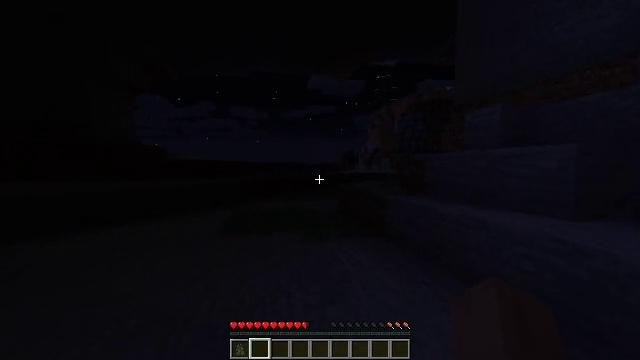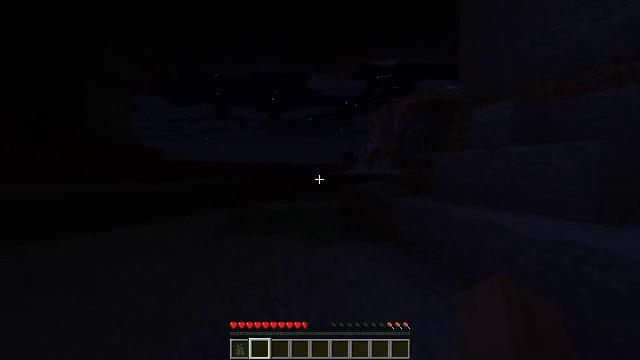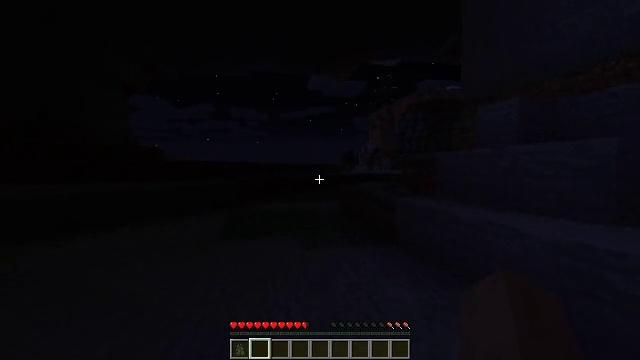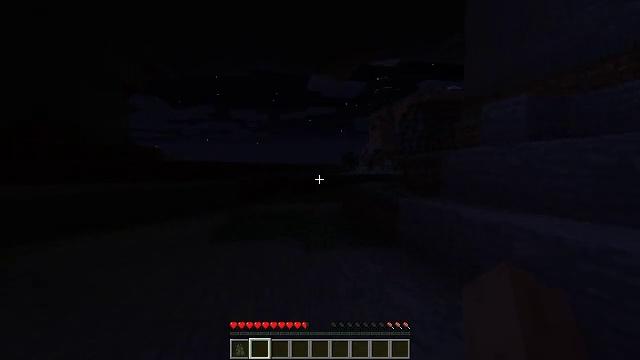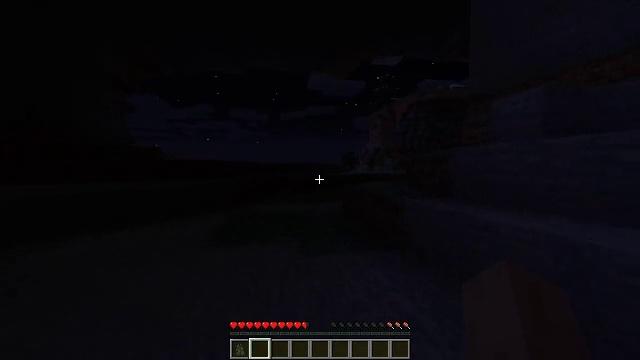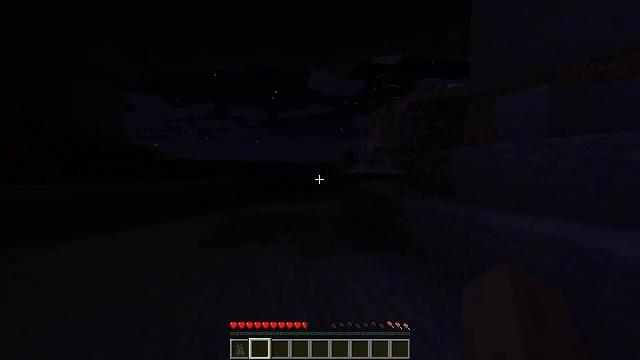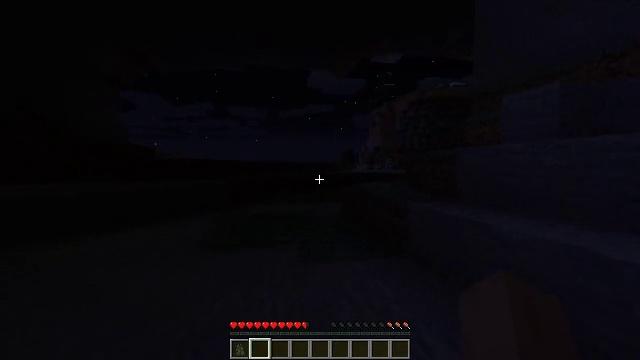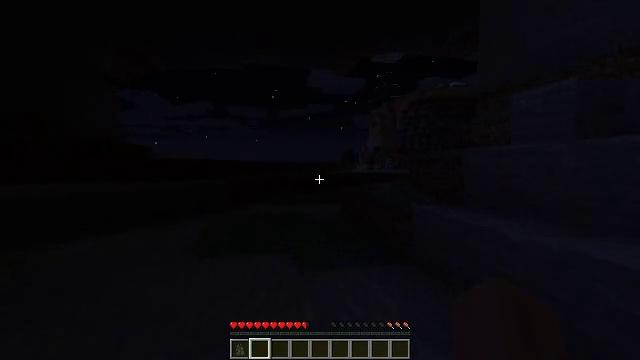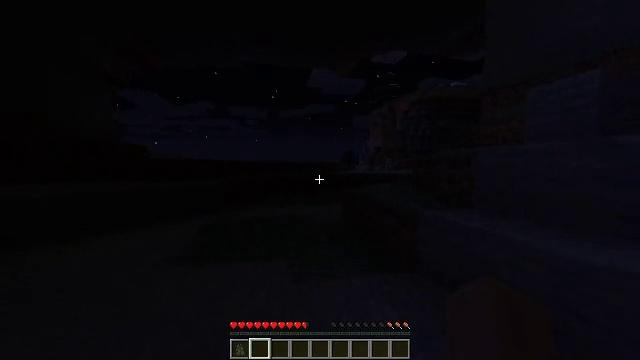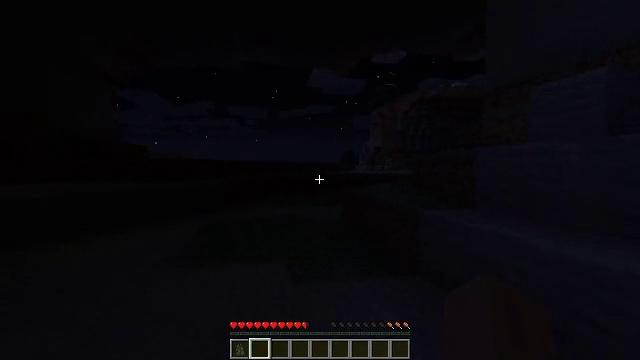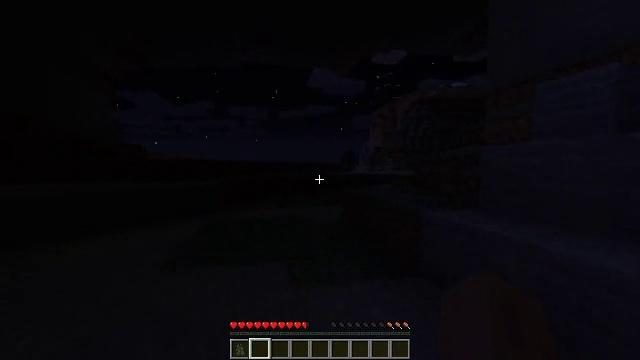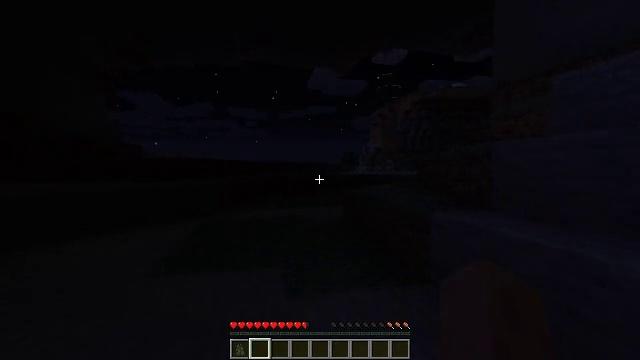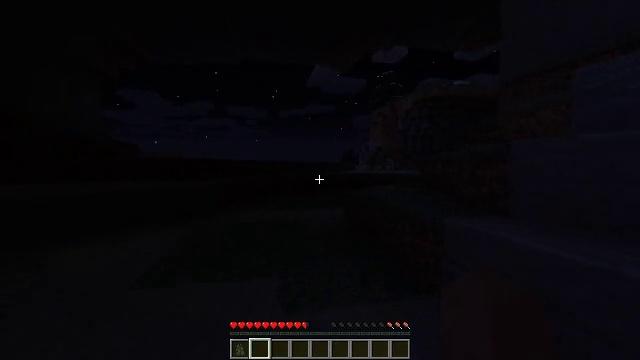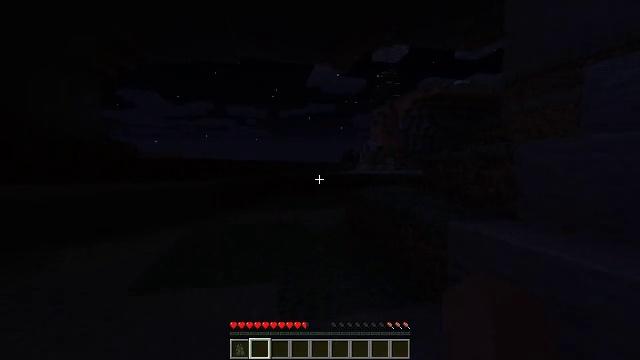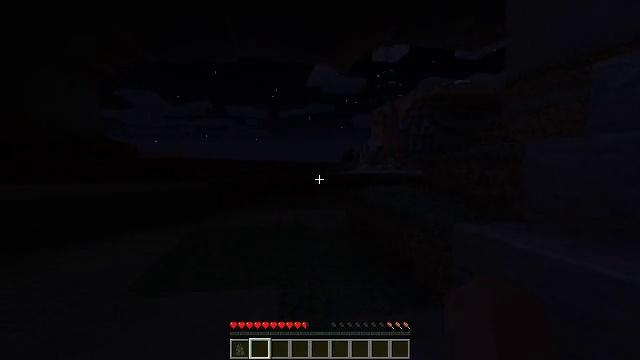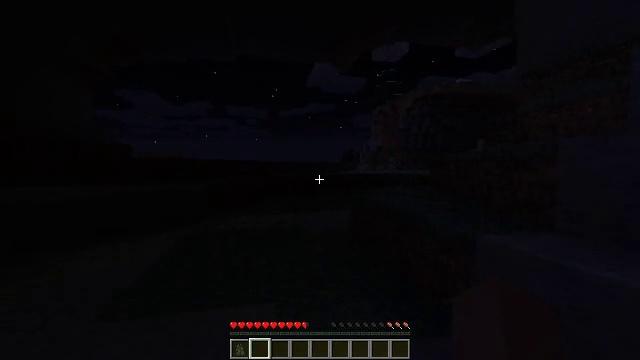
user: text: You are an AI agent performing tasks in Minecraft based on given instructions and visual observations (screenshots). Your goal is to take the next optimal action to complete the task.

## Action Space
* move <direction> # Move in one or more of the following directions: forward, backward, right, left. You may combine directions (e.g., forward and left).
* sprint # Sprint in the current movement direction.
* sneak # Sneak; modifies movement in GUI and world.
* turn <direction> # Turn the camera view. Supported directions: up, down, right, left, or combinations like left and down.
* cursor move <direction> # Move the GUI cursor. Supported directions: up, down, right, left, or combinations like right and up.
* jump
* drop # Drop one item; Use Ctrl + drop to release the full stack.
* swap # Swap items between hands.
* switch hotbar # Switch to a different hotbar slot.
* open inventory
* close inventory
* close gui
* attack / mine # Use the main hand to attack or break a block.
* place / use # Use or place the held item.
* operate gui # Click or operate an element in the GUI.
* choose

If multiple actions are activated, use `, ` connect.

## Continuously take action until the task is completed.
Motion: motion action
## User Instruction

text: Gather the sea lantern with a pickaxe.
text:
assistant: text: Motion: move forward, sprint
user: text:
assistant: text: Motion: move forward, sprint
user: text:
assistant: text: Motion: move forward, sprint
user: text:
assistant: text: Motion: move forward, sprint
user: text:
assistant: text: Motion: move forward, sprint
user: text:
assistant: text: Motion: move forward, sprint
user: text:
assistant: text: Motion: move forward, sprint
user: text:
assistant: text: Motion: move forward, sprint
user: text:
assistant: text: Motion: move forward, sprint
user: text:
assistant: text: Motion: move forward, sprint
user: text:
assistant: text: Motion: move forward, sprint
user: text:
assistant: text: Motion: move forward, sprint
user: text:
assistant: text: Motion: move forward, sprint
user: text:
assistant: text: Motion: move forward, sprint
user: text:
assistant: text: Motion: move forward, sprint
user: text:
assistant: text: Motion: move forward, sprint
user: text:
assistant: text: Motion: move forward, sprint
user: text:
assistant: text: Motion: move forward, sprint
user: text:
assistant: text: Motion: move forward, sprint
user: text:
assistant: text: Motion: move forward, sprint
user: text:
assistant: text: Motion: move forward, sprint
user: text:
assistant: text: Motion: move forward, sprint
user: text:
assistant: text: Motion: move forward, sprint
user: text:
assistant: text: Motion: move forward, sprint
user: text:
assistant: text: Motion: move forward, sprint
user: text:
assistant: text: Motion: move forward, sprint, turn right
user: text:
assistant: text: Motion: move forward, sprint, turn right
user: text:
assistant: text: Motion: move forward and move left, sprint, turn right
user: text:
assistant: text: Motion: move forward and move left, sprint, turn right and up
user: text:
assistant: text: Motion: move forward and move left, sprint, turn right and up